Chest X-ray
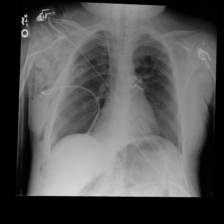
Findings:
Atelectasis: negative
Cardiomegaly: negative
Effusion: negative
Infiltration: negative
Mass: negative
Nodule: negative
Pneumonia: negative
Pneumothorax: negative
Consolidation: negative
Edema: negative
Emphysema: positive
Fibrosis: negative
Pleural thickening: negative
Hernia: negative